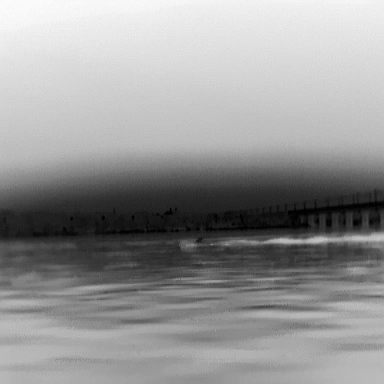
There is a canoe in the infrared image.